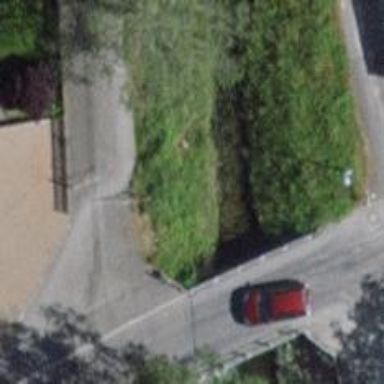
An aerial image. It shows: Cycle barrier.